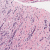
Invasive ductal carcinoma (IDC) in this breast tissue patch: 1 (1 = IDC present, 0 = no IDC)